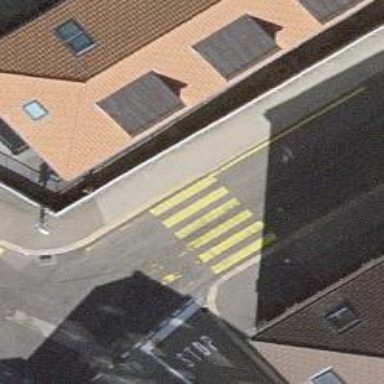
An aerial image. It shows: Uncontrolled zebra crossing.